Question: We are evaluating Sonar and I've set up an Ant task to import my project data into Sonar using the instructions <URL> but my libraries aren't appearing in the libraries view.
Apart from this it is working as all the other information is there.
Maybe I've misunderstood what the libraries element is for in the Ant task? Please can someone tell me what I'm missing?

From my build file:
'''
<target name="sonar">
<sonar:sonar workDir="sonartemp" key="org.example:example" version="0.1-SNAPSHOT" xmlns:sonar="antlib:org.sonar.ant">
<!-- source directories (required) -->
<sources>
<path location="src/common/src" />
<path location="src/commonWidgets/src" />
<path location="src/compositionWidget/src" />
<path location="src/nativeLib/src" />
<path location="src/services/src" />
</sources>
<!-- list of properties (optional) -->
<property key="sonar.projectName" value="Test RPS Composition Import" />
<property key="sonar.dynamicAnalysis" value="true" />
<!-- test source directories (optional) -->
<tests>
<path location="src/common/test" />
<path location="src/commonWidgets/test" />
<path location="src/compositionWidget/test" />
<path location="src/services/test" />
</tests>
<!-- binaries directories, which contain for example the compiled Java bytecode (optional) -->
<binaries>
<path location="src/common/build" />
<path location="src/commonWidgets/build" />
<path location="src/compositionWidget/build" />
<path location="src/services/build" />
</binaries>
<!-- path to libraries (optional). These libraries are for example used by the Java Findbugs plugin -->
<libraries>
<path location="src/common/lib/**/" />
<path location="src/commonWidgets/lib/**/" />
<path location="src/compositionWidget/lib/**/" />
<path location="src/services/lib/" />
</libraries>
</sonar:sonar>
</target>
'''
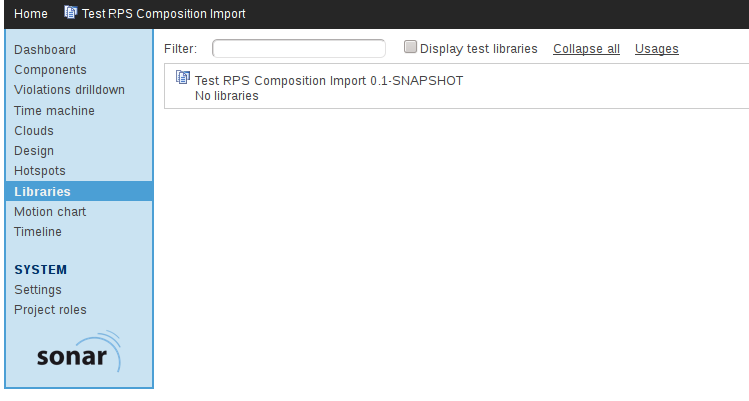
Answer: As far as I know this view only works with maven.
The libraries in the ant task definition are for the static analysis tools like findbugs.
This tab is information only and not needed for anything.